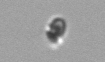
Label: Heterocapsa_rotundata